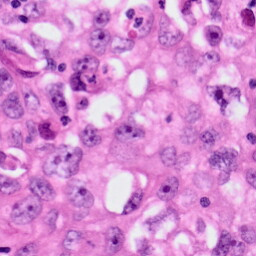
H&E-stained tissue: Lung